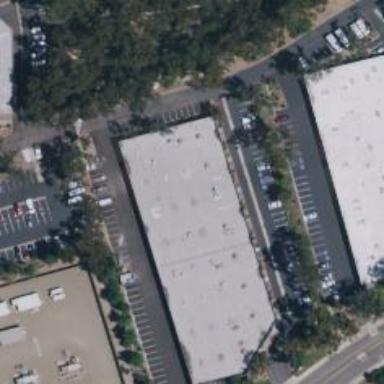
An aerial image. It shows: Industrial building.